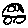
Label: car